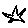
Label: star